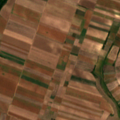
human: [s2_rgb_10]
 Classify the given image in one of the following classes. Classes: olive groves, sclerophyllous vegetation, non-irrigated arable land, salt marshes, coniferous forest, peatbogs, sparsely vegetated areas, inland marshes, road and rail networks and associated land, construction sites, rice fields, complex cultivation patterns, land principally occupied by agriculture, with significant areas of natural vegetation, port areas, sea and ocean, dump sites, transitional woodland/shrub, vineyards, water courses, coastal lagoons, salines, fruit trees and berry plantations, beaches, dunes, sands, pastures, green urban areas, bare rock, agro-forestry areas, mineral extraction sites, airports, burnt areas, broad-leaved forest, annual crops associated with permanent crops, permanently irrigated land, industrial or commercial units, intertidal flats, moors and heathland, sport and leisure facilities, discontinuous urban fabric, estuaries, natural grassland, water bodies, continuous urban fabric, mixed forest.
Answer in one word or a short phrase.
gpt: non-irrigated arable land, land principally occupied by agriculture, with significant areas of natural vegetation, transitional woodland/shrub